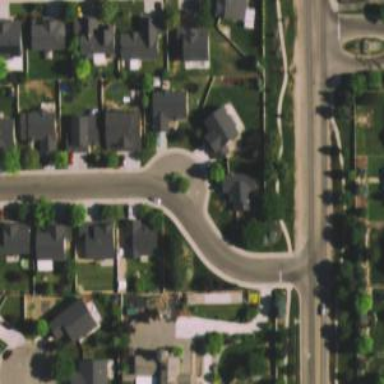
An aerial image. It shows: Turning loop on the road.